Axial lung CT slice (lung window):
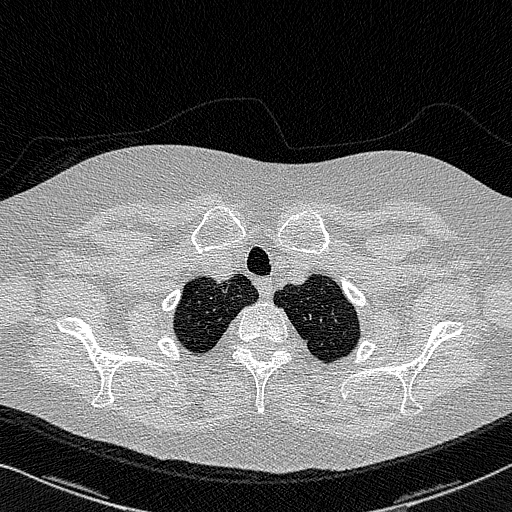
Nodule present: no